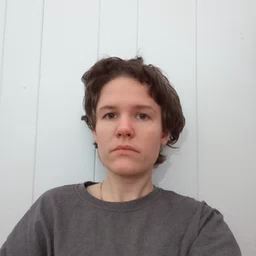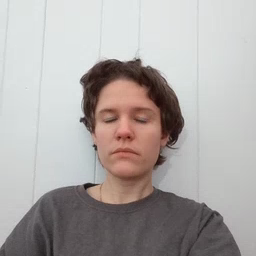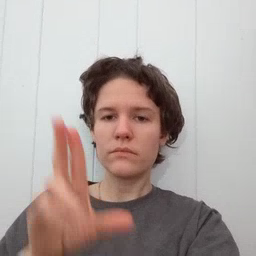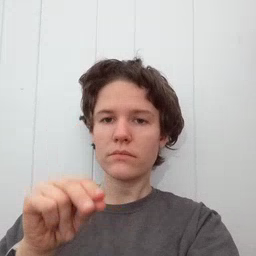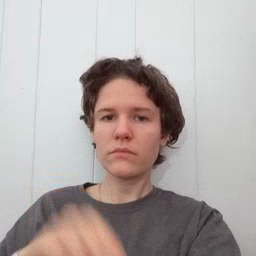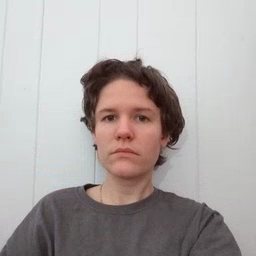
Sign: no